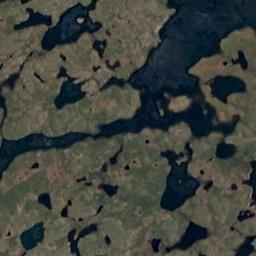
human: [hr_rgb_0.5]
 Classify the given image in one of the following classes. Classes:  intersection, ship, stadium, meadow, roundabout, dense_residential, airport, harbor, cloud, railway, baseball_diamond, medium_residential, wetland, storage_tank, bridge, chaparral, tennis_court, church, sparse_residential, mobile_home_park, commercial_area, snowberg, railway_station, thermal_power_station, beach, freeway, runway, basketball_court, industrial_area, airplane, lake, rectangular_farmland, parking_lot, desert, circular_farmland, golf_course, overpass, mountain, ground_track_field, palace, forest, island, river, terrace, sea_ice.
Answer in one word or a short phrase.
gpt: wetland